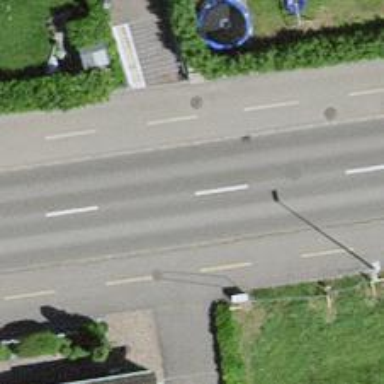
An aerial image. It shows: Set of steps on the road.